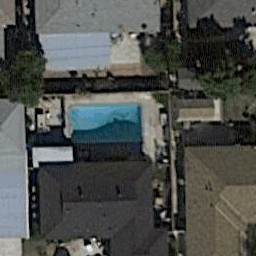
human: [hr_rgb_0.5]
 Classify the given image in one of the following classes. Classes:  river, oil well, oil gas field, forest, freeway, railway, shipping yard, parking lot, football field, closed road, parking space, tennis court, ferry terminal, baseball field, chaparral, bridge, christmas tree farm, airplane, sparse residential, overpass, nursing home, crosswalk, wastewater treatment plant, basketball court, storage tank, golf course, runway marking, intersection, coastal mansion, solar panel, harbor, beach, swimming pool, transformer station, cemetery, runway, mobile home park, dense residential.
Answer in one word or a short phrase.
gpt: swimming pool